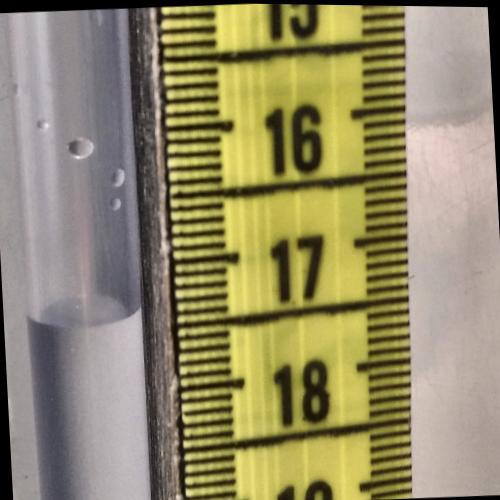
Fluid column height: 17.3 cm